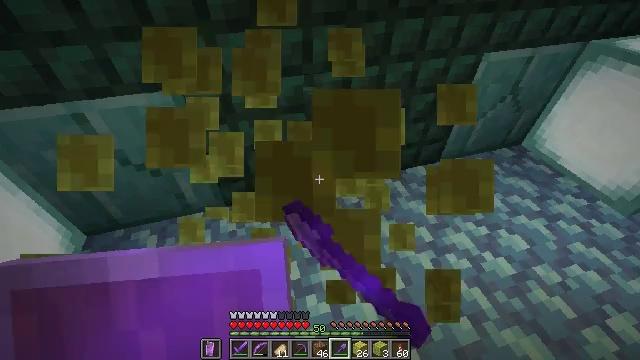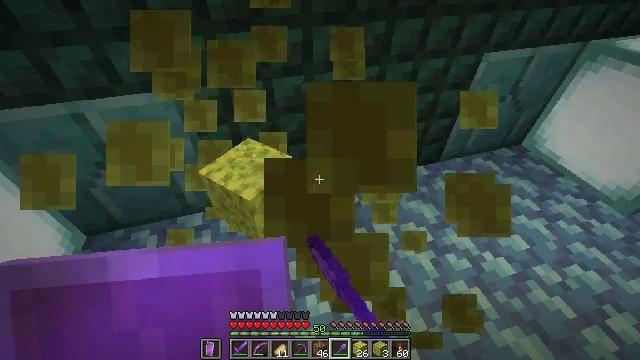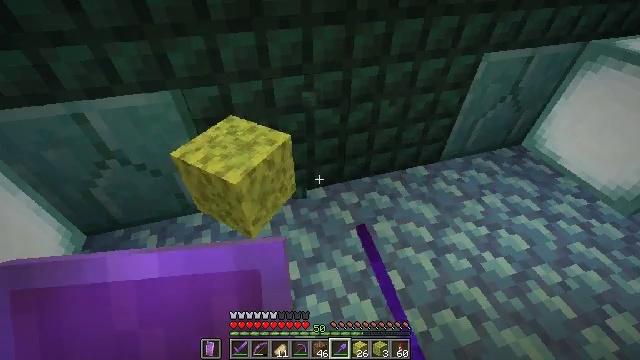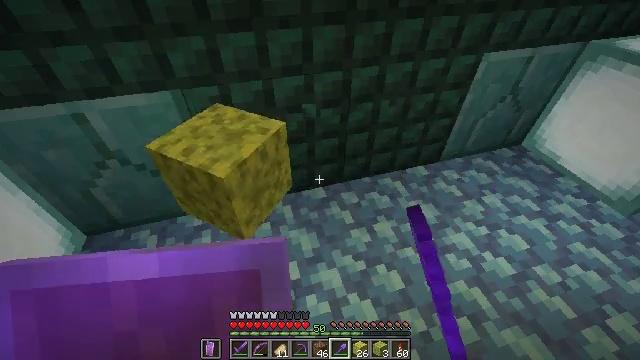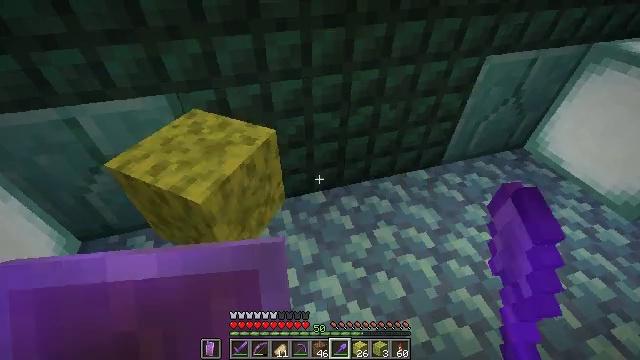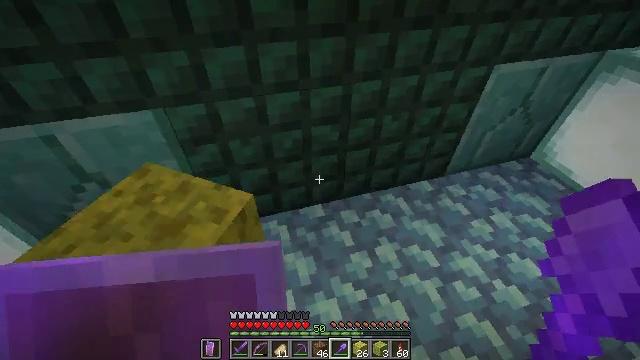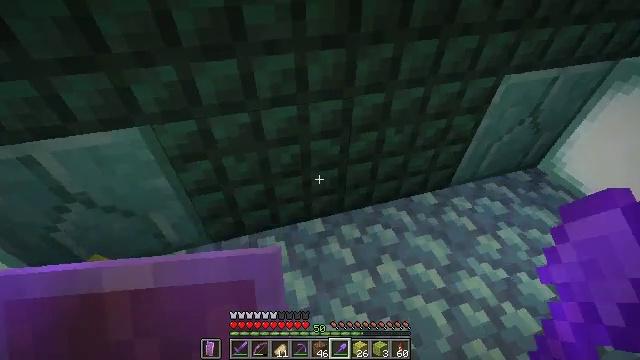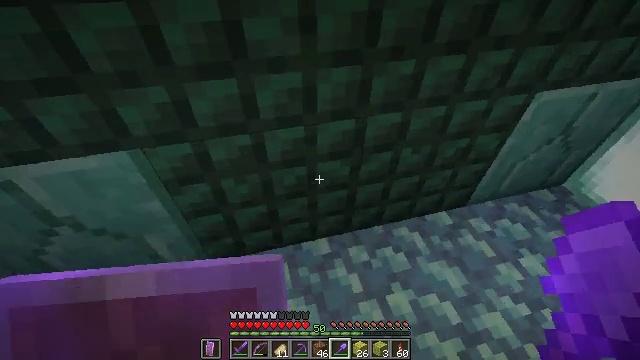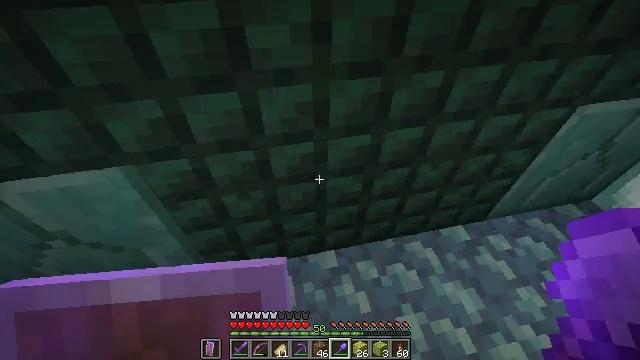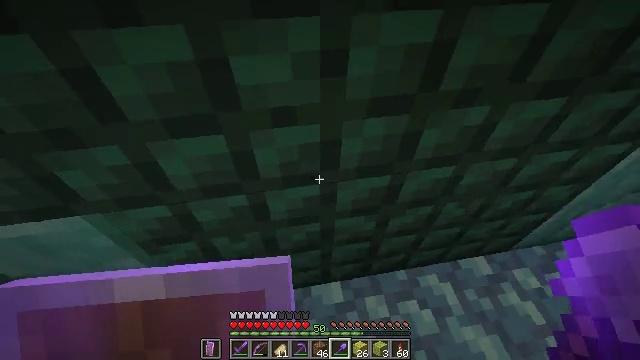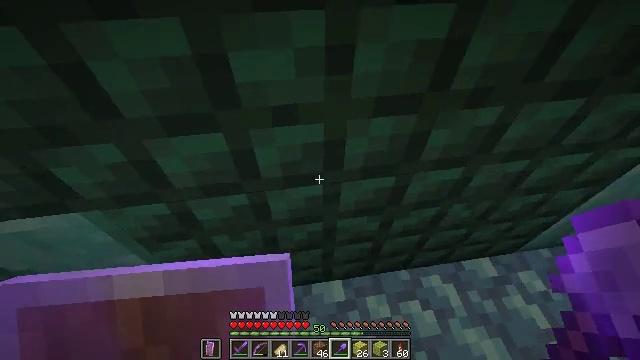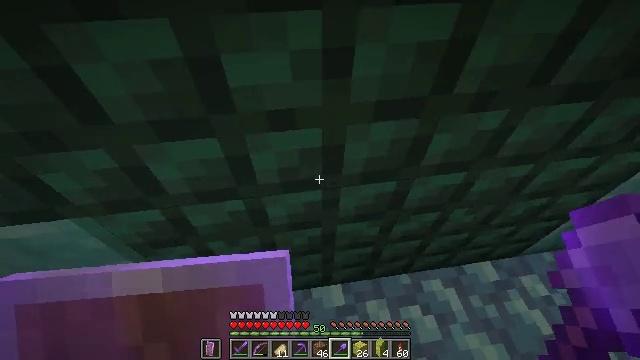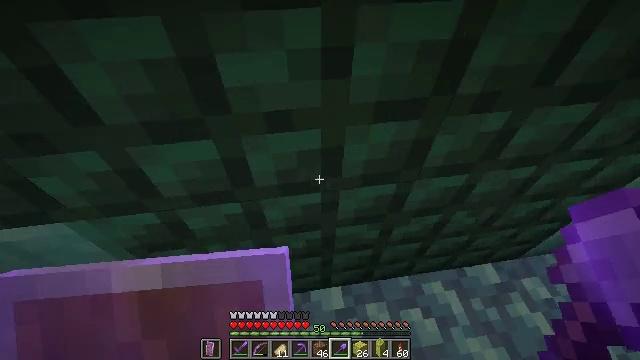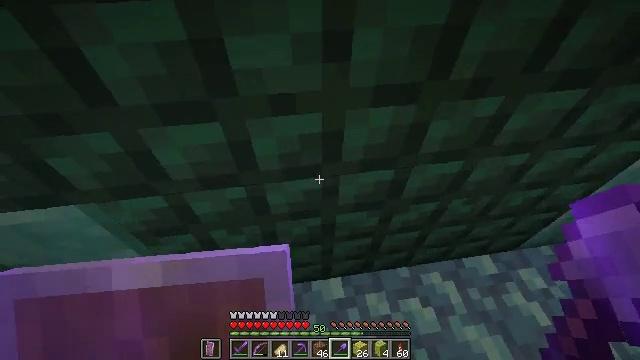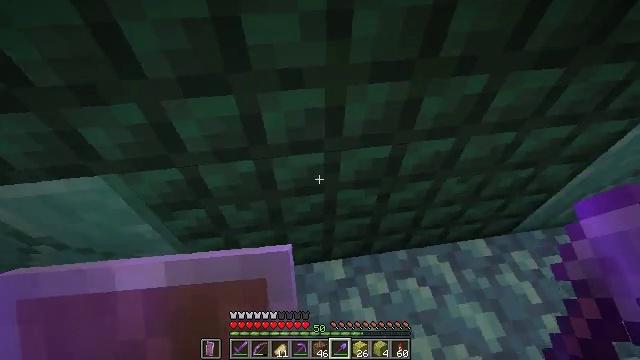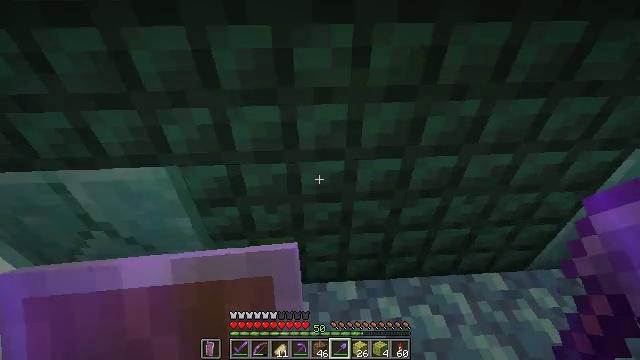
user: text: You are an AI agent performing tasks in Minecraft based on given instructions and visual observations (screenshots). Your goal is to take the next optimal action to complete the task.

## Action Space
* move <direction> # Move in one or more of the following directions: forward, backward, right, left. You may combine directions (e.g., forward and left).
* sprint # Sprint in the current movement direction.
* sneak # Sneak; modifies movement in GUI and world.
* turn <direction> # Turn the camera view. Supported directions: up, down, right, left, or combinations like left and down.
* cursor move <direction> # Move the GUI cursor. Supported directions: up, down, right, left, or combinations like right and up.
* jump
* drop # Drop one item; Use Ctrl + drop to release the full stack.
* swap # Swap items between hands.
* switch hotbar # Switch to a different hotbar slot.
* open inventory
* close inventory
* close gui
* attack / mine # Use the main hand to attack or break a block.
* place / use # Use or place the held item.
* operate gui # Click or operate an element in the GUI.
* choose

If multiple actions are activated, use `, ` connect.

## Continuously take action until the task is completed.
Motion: motion action
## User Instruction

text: Attack the dark prismarine with a tool.
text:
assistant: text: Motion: no_op
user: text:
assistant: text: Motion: no_op
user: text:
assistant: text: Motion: no_op
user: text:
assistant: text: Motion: move forward
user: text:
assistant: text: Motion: move forward
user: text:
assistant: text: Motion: move forward
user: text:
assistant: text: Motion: move forward, turn left
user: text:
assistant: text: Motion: move forward, turn left and down
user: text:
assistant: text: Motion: turn left and down
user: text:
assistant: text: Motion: turn left and down
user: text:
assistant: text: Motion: no_op
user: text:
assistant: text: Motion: no_op
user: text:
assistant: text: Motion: move back
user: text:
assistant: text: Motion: move back
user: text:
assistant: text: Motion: move back, turn left and up
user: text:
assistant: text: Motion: move back, turn left and up
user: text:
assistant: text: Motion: move back, turn right and up
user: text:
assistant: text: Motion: move back, turn up
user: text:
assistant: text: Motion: move back
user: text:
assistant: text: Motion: move back
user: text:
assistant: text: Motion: turn up
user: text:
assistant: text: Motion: turn up
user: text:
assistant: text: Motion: no_op
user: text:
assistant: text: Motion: turn up
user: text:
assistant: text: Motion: no_op
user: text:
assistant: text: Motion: no_op
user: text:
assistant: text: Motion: no_op
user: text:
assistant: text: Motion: no_op
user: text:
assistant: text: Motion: no_op
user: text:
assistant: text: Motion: no_op